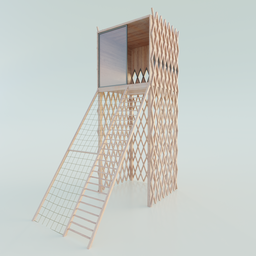
Label: architecture